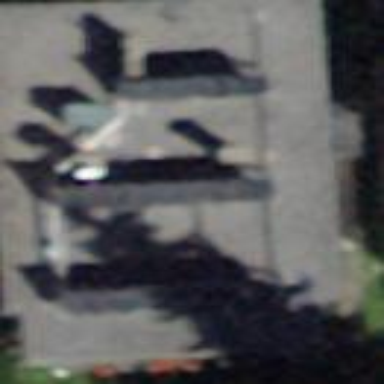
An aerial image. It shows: Building with flat roof.